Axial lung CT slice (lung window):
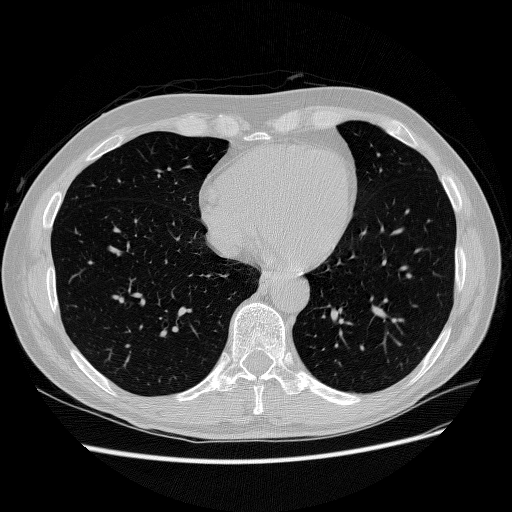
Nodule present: no